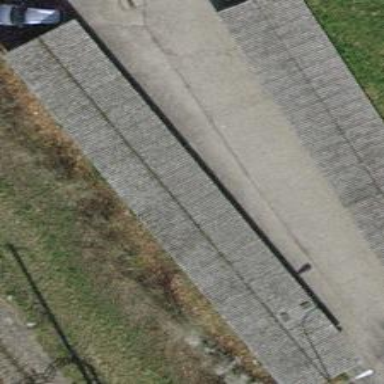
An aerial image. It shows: Carport structure.